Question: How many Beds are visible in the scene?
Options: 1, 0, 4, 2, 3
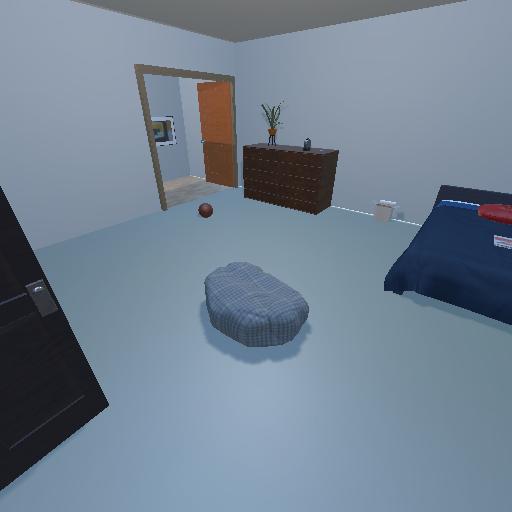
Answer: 1